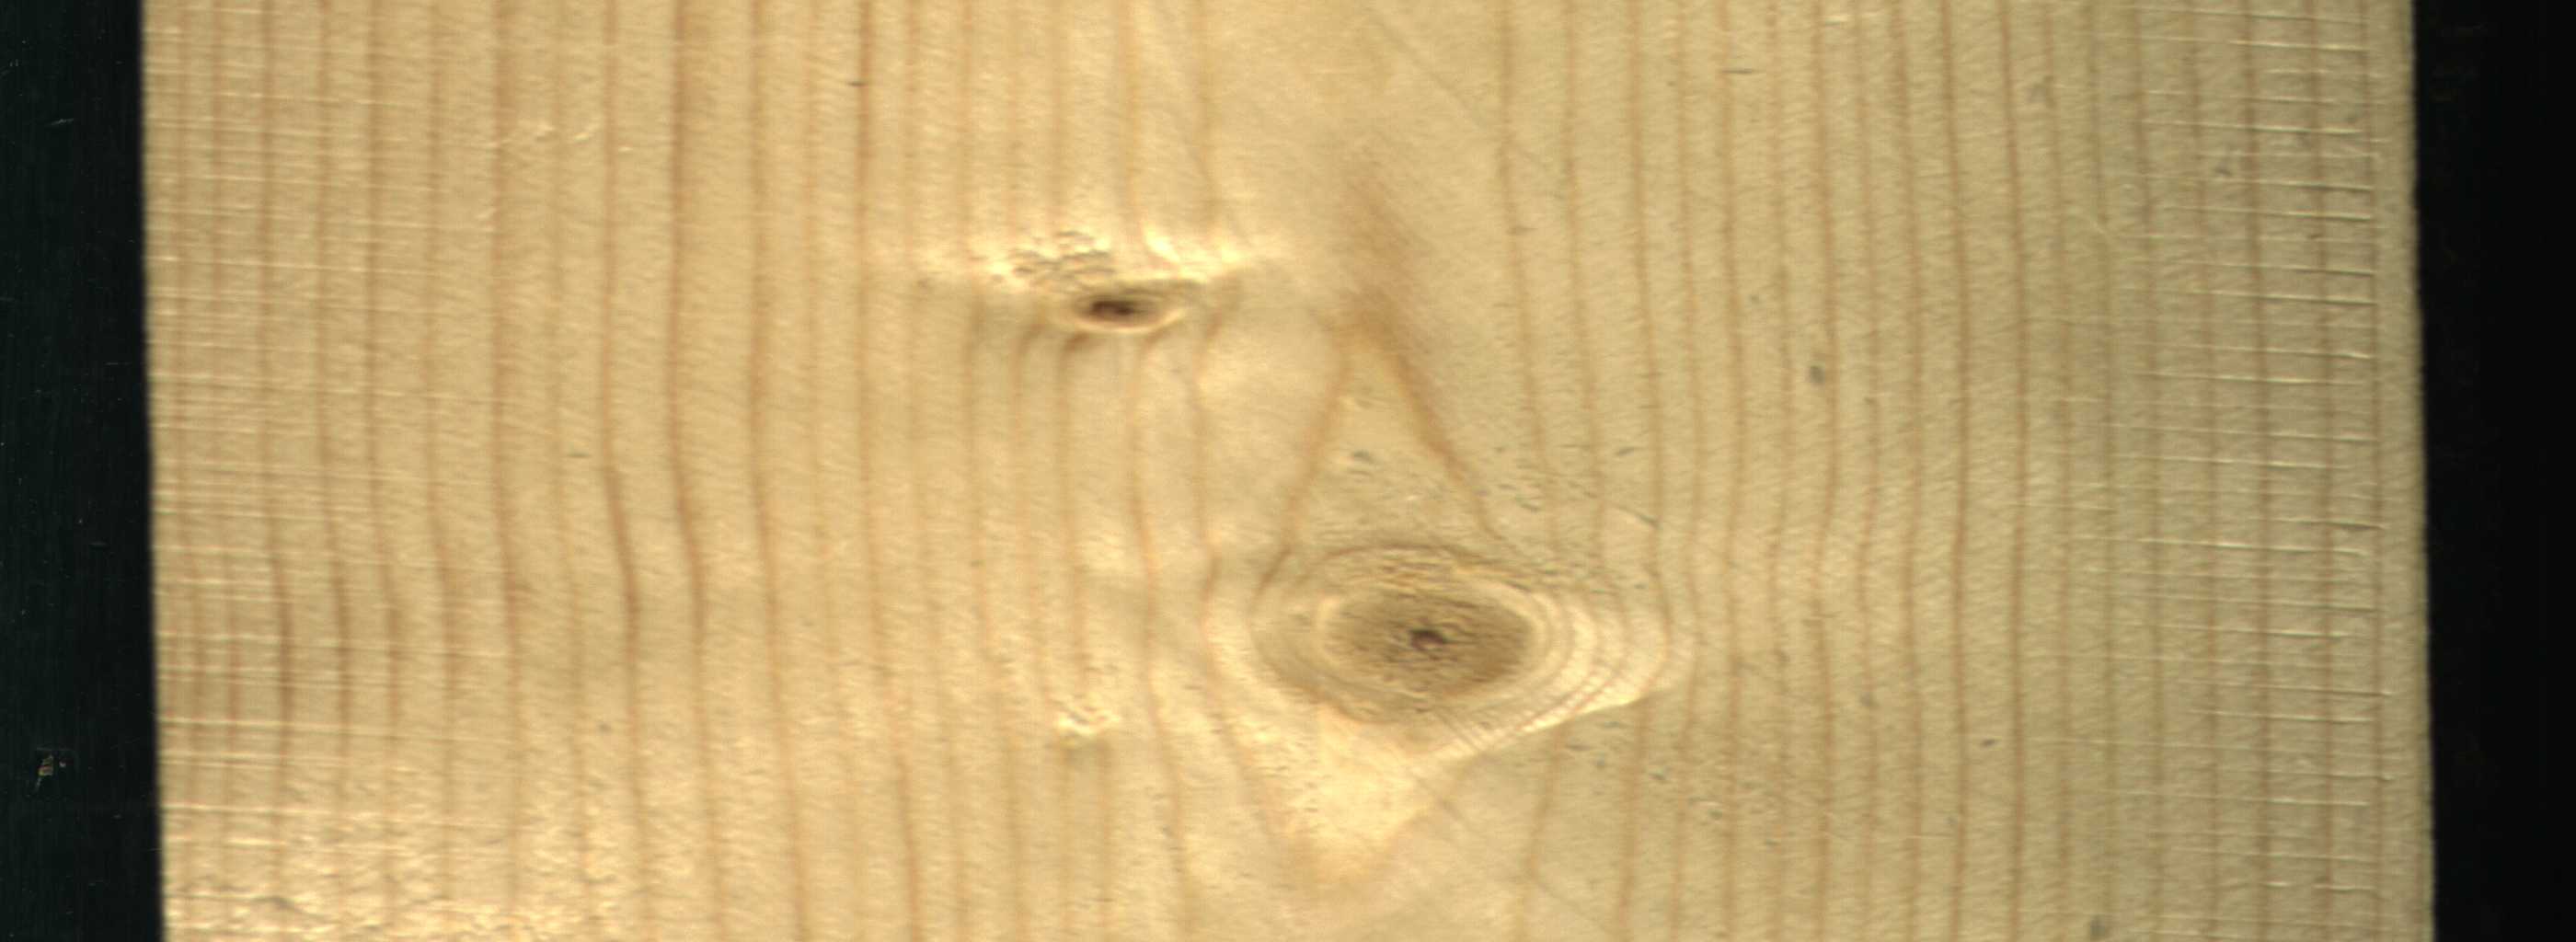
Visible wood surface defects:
Live_Knot
Live_Knot